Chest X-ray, AP view. Patient: 51 years old, sex F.
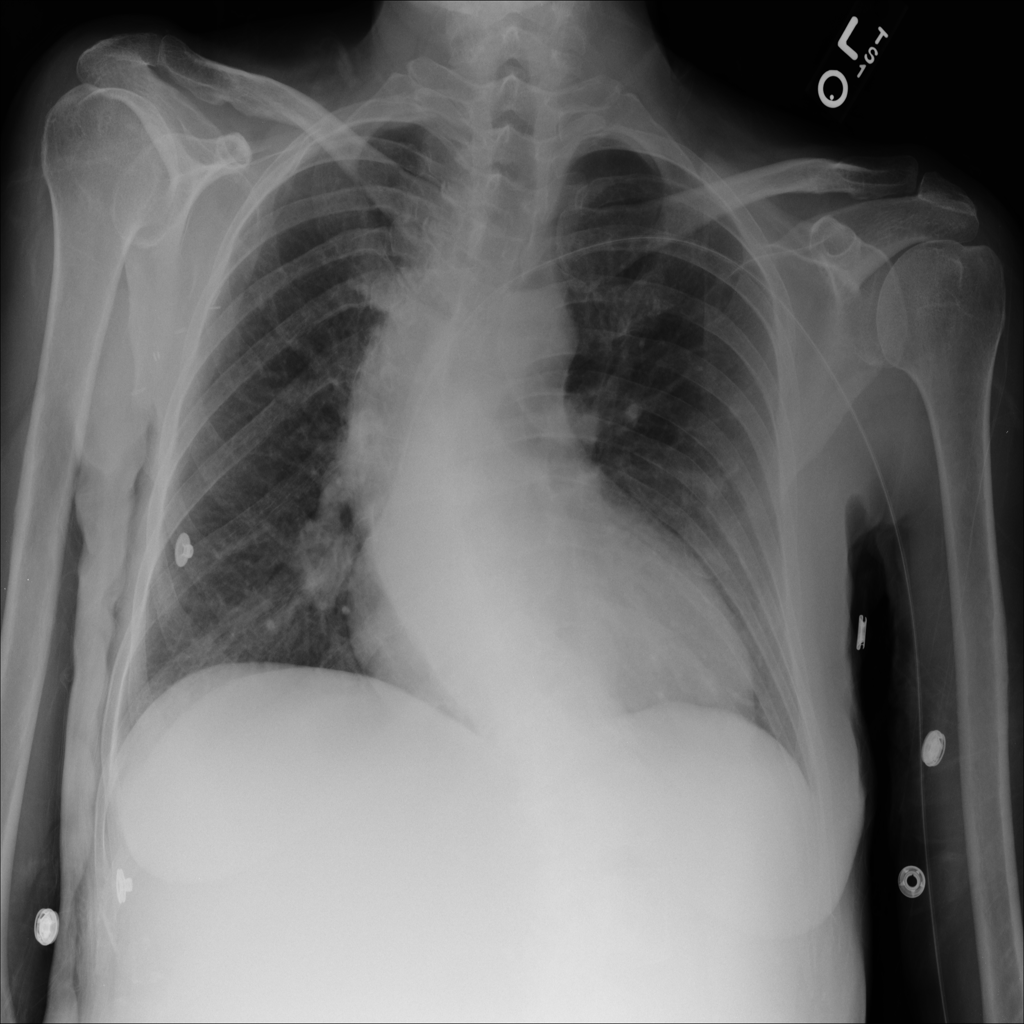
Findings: No Finding